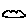
Label: cloud